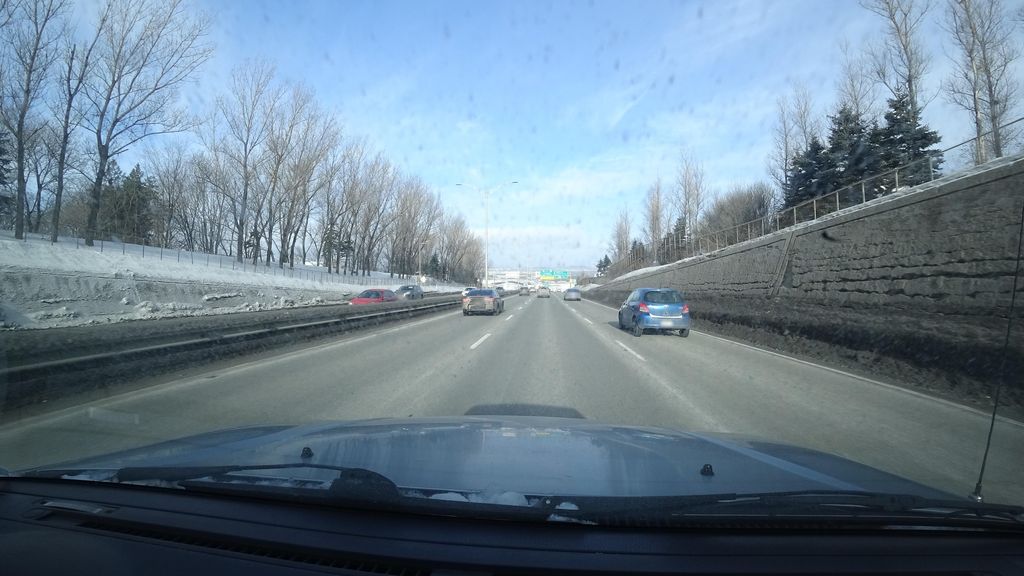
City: quebec_city